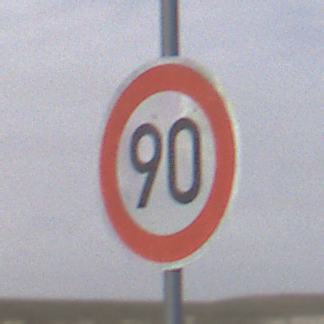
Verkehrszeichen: Geschwindigkeit90
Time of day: Midday
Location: Outdoor (Nature)
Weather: PartlyCloudy
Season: NotSpecified
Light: Natural